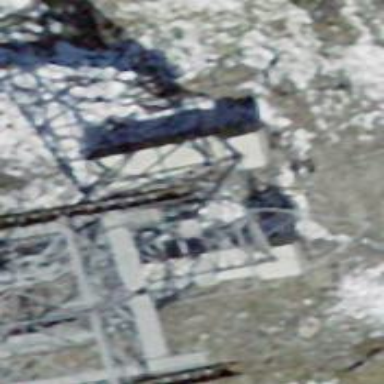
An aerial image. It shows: Pylon for aerialway.